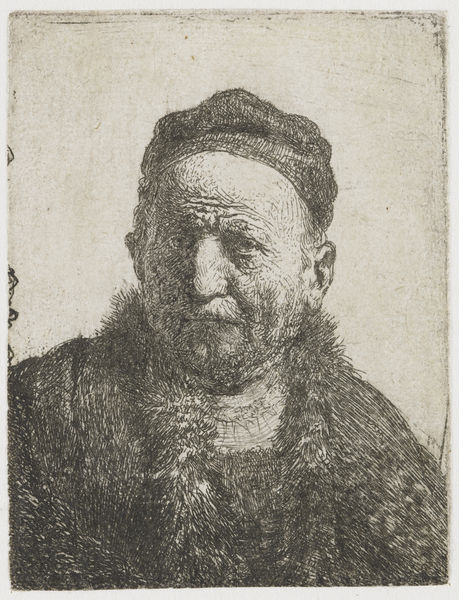
Titel: Man met kalotje: buste; de vader van Rembrandt (?)
Künstler: Rembrandt Harmensz. van Rijn
Standort: Amsterdam
Institution: Rijksmuseum
Schlagwörter: mann, weiß, ohr, schwarz, stirn, zeichnung, blick, alt, bart, kappe, mütze, falten, pelz, hals, portrait, porträt, mantel, nachdenklich, pelzkragen, pelzmantel, bartlos, runzelig, nicht jung, verrunzelt, warme jacke